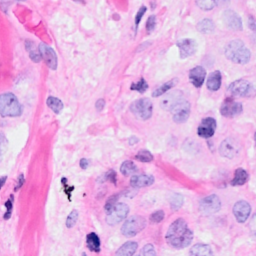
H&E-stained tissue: Breast